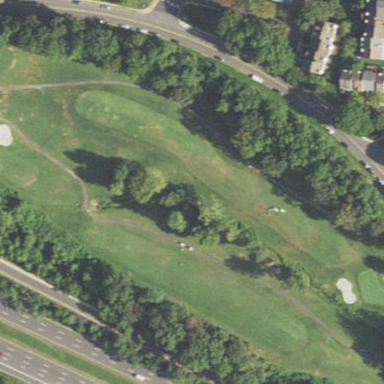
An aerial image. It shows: Golf fairway in the image.